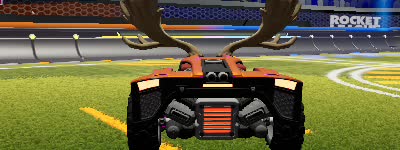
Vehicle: breakout